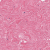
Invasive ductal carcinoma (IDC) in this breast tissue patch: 0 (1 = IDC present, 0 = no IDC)